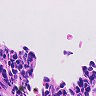
Metastatic tissue present: no